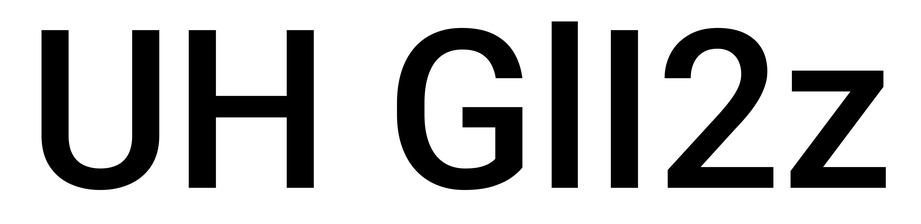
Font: Roboto_Medium